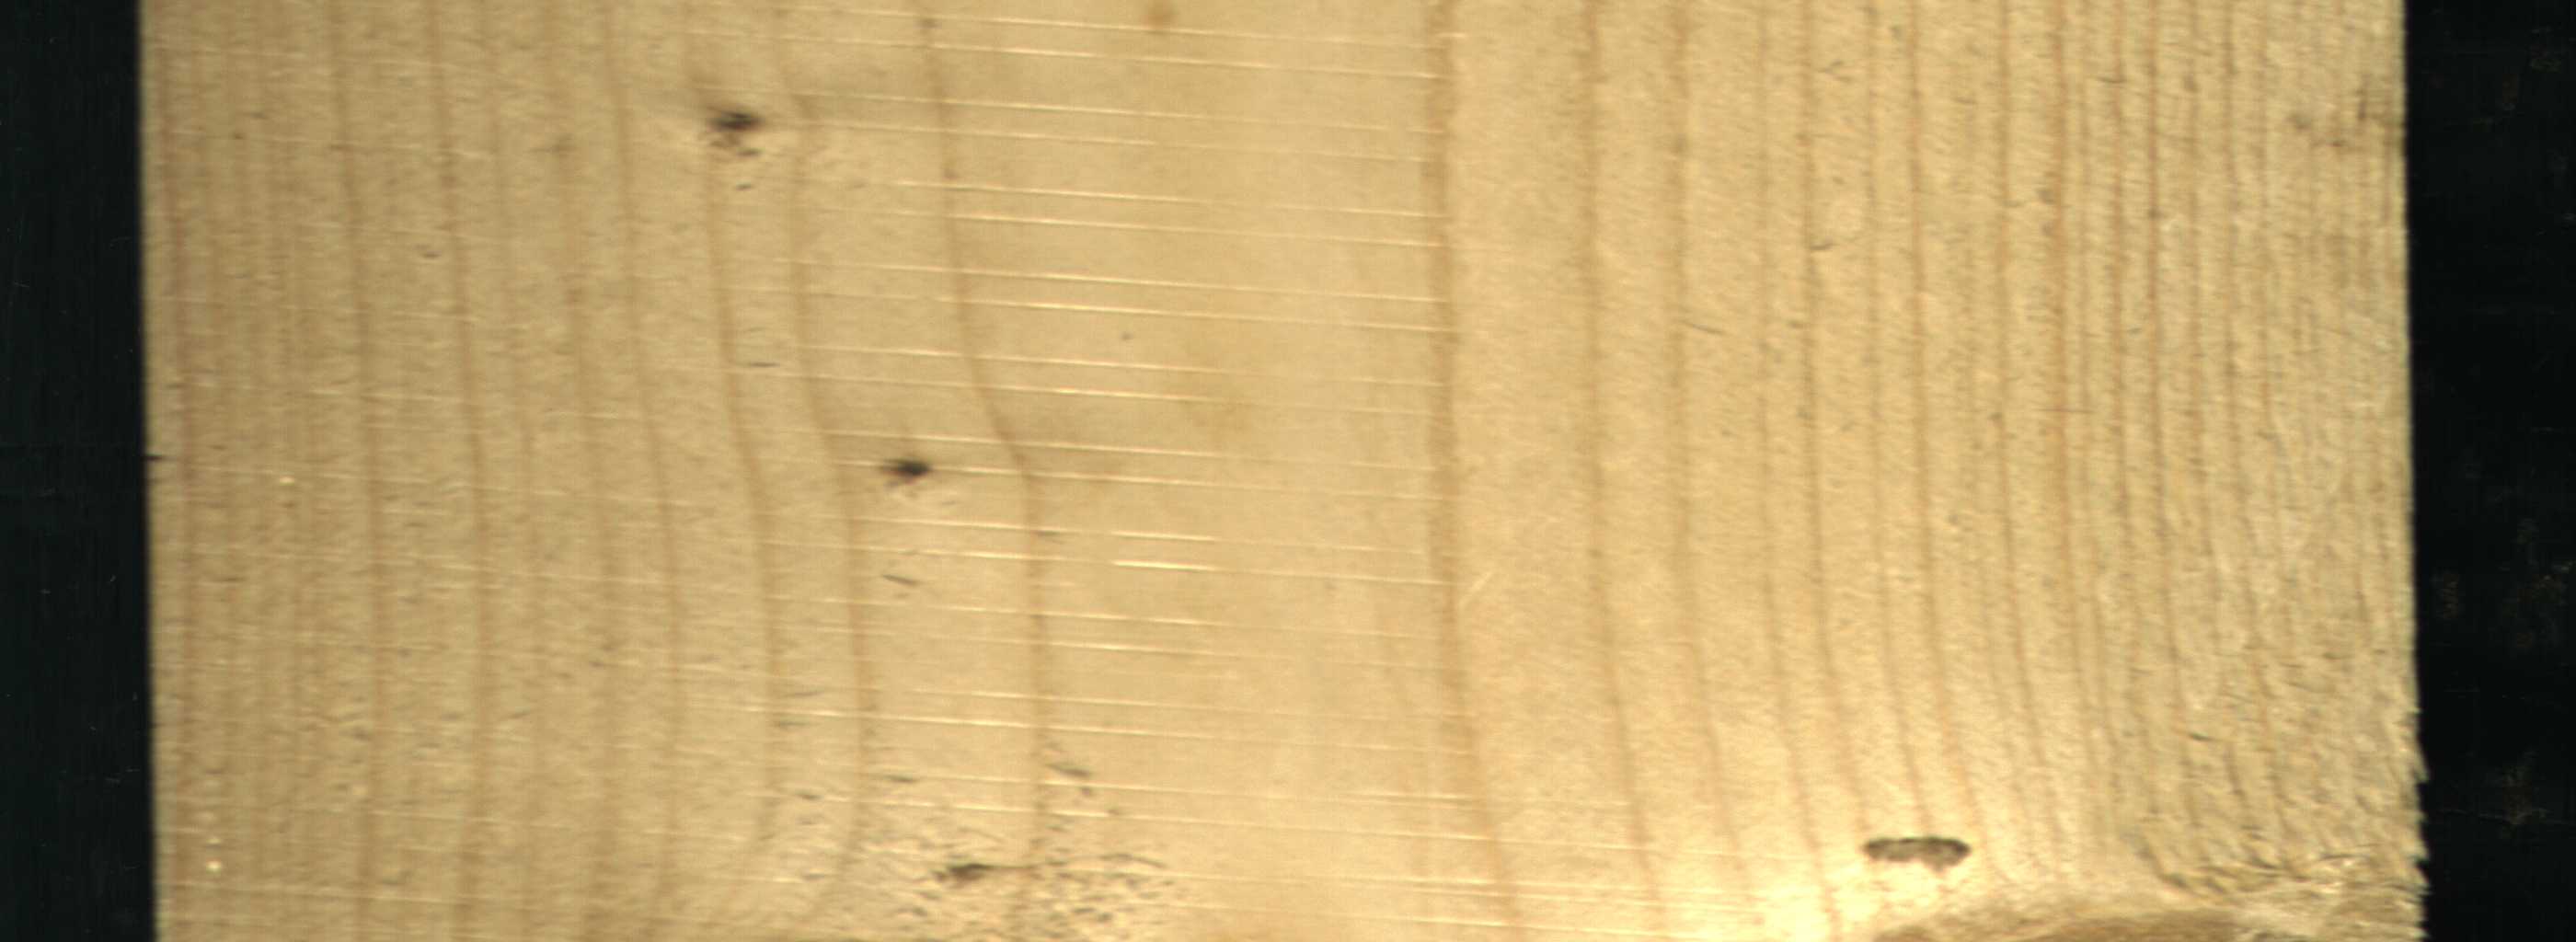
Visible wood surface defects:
Live_Knot
Live_Knot
Live_Knot